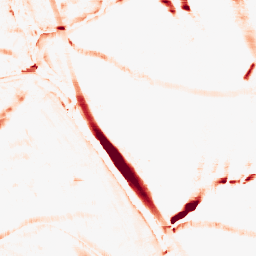
Category: morphological
Decomposition family: morphological_rect
Decomposition parameters: operation: opening
width: 20
height: 10
Upsampling method: cubic_catmull_rom
Upsampling parameters: scale: 2
Upsampling scale: 2